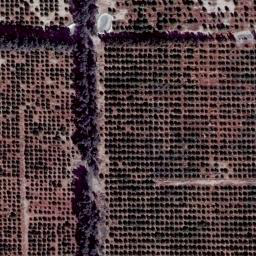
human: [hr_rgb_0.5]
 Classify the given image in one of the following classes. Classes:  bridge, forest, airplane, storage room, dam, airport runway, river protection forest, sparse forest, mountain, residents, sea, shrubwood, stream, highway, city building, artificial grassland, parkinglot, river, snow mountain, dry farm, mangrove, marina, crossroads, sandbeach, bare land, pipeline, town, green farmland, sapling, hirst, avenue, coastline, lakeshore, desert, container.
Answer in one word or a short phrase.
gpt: dry farm